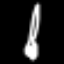
Label: fork